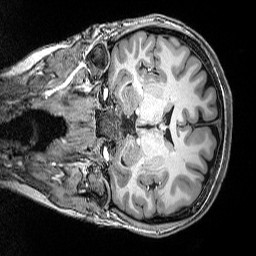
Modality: T1w
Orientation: coronal
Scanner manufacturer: siemens
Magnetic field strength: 3 T
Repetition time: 2.5 s
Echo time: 0.00343 s